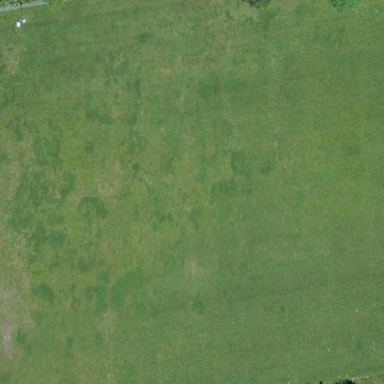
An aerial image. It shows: Grassy pitch used for leisure activities on land.